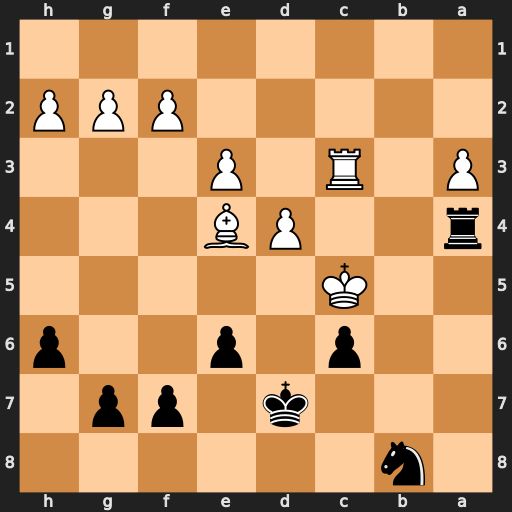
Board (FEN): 1n6/3k1pp1/2p1p2p/2K5/r2PB3/P1R1P3/5PPP/8
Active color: b
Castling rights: -
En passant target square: -
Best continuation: Kc7 Bxc6 Nxc6